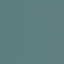
Label: SeaLake